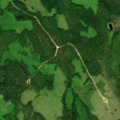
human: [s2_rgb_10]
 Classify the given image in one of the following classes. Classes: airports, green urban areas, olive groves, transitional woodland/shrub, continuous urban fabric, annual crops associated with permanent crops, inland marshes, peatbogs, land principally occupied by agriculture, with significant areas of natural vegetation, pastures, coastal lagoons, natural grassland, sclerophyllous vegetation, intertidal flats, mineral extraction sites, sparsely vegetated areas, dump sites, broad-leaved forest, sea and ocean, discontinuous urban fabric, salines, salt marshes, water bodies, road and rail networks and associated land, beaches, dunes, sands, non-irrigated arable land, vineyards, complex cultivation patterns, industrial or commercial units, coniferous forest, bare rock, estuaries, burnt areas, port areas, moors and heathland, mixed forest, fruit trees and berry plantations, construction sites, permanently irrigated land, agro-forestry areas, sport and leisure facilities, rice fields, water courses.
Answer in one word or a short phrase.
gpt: coniferous forest, transitional woodland/shrub